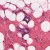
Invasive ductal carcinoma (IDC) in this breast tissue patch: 1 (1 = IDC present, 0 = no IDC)